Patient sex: M
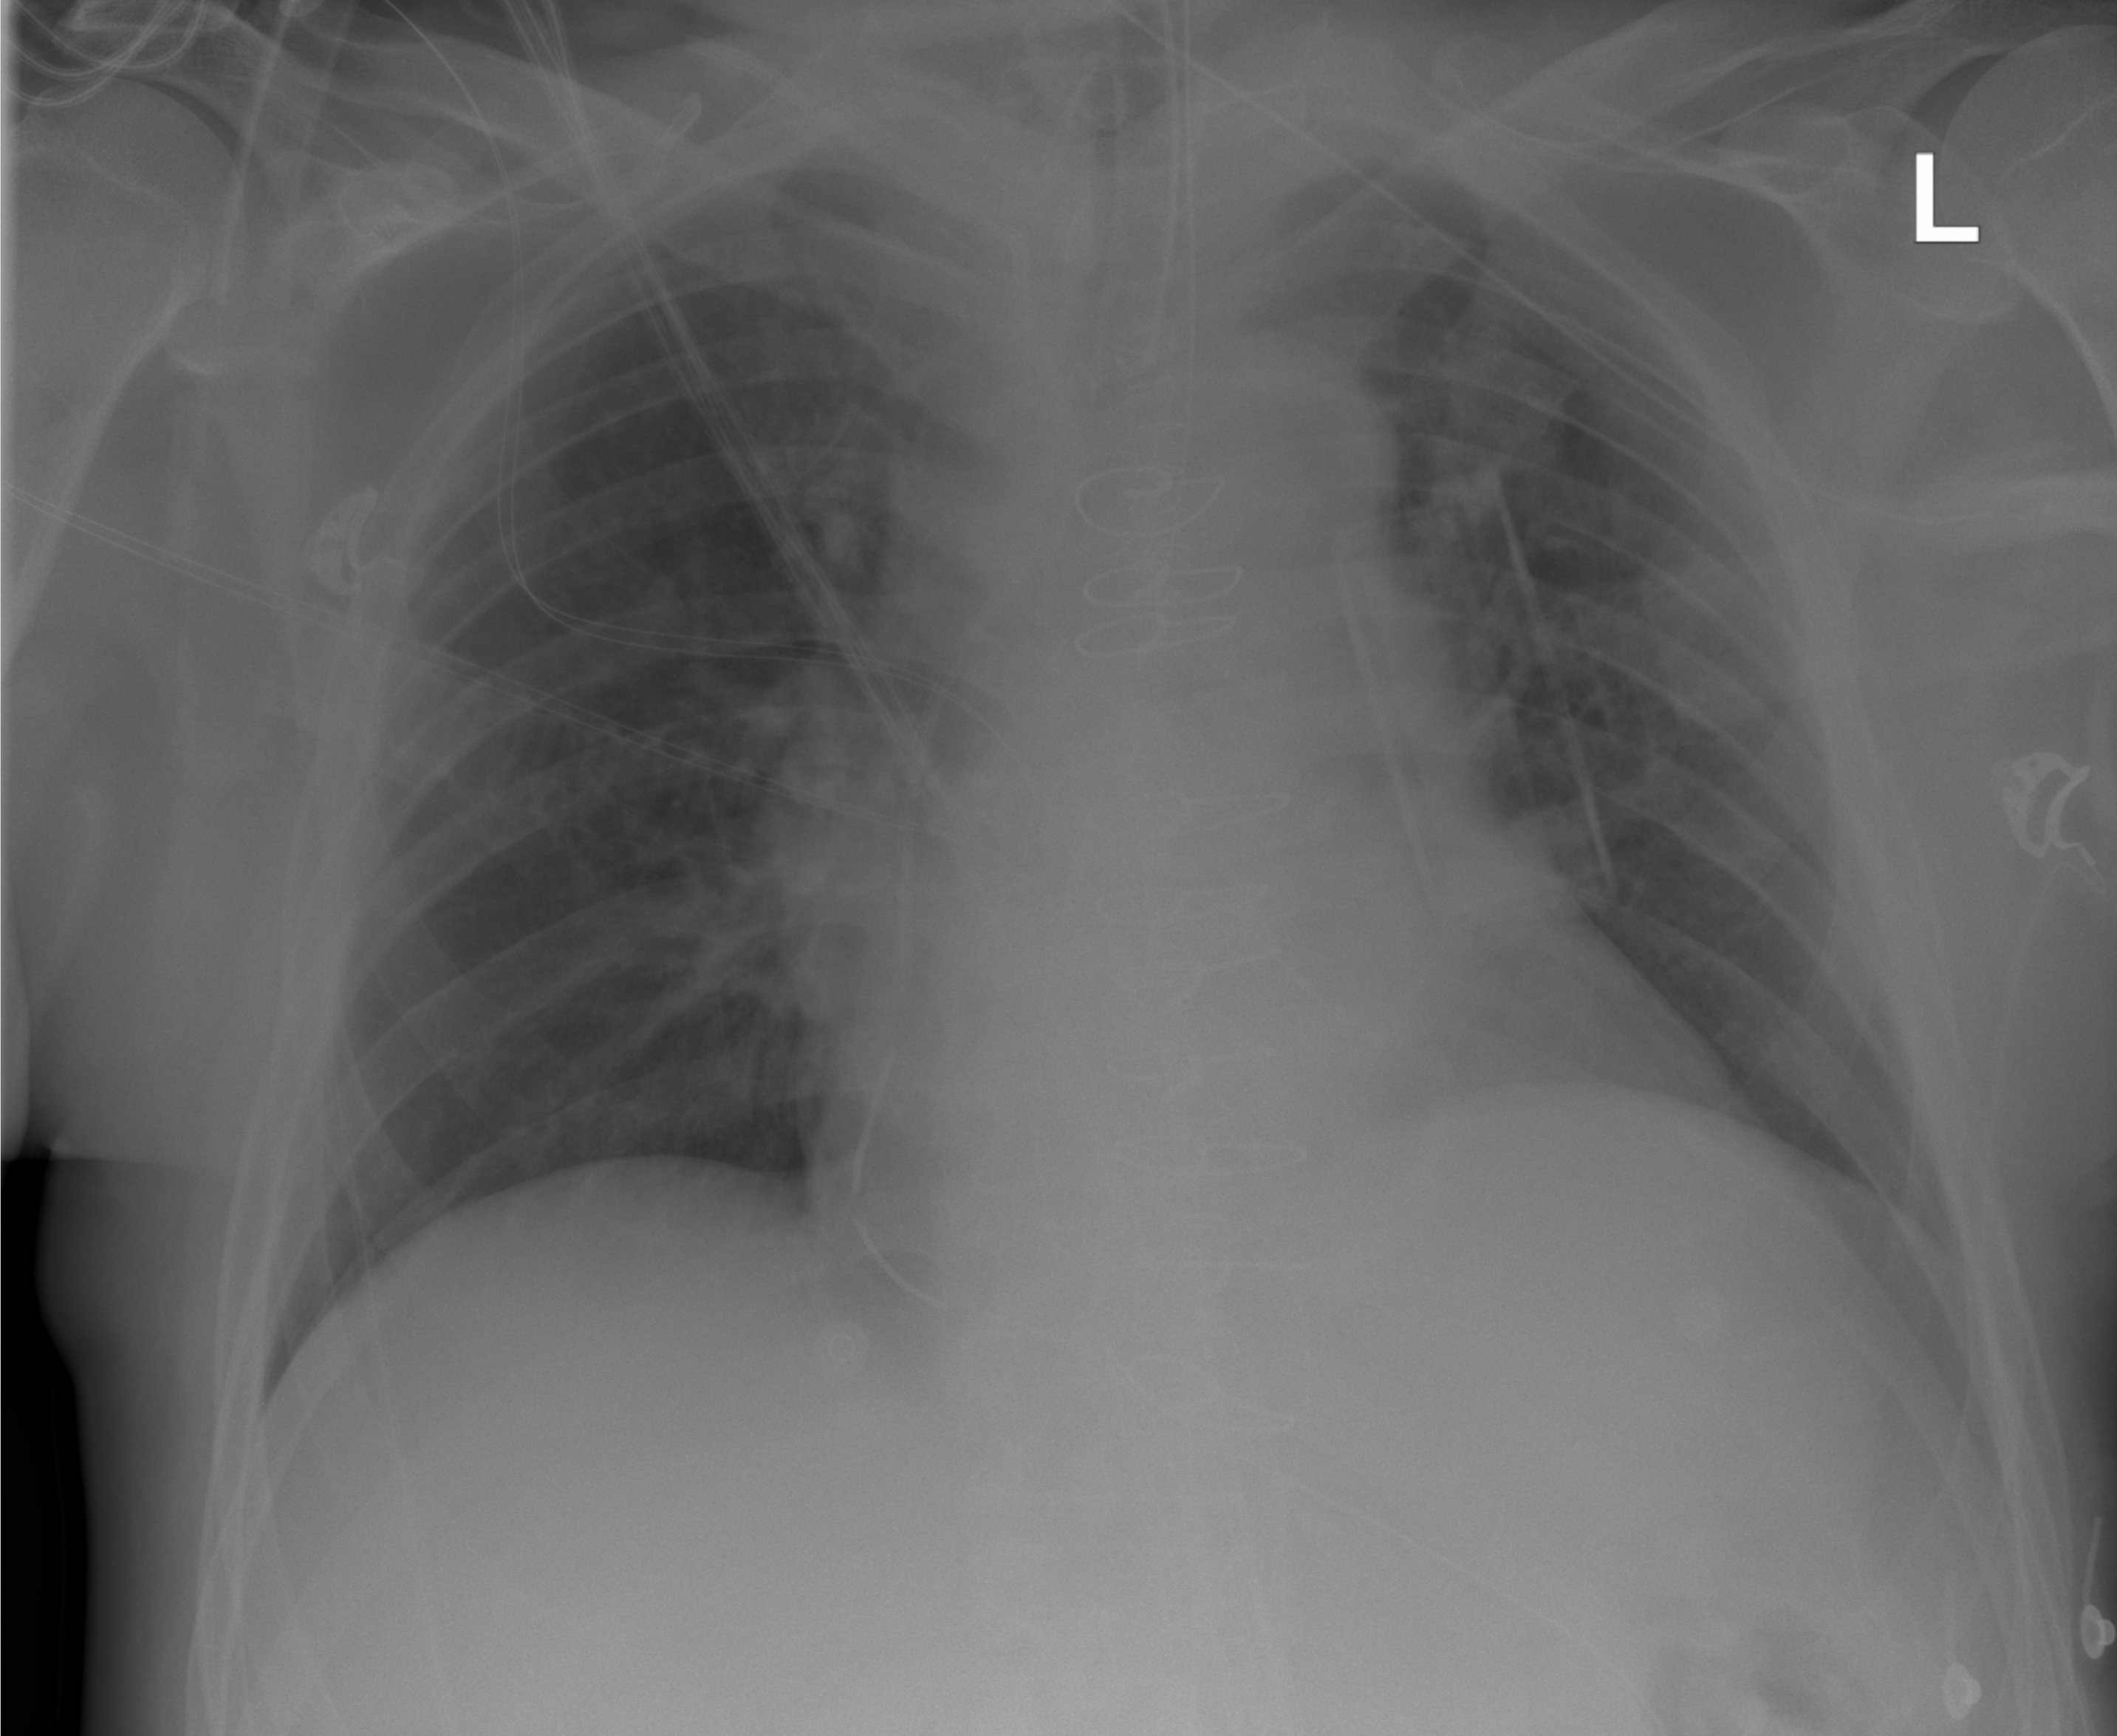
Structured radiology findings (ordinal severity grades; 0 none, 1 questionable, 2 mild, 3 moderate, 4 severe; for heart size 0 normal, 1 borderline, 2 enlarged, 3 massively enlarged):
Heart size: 1
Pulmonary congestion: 2
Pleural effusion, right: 0
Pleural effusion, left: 0
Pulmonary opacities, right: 0
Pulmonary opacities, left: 0
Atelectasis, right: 0
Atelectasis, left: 0